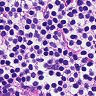
Metastatic tissue present: no